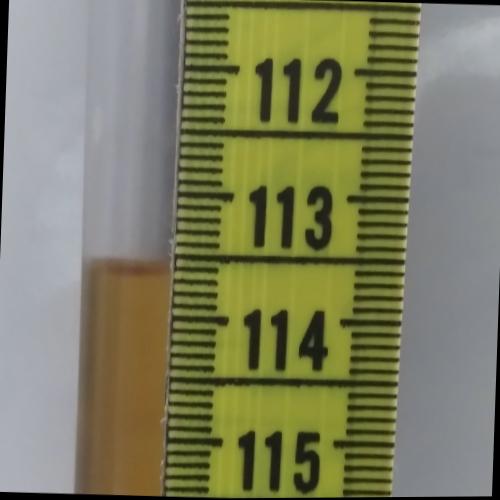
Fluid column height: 113.6 cm